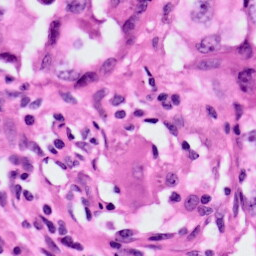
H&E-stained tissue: Lung